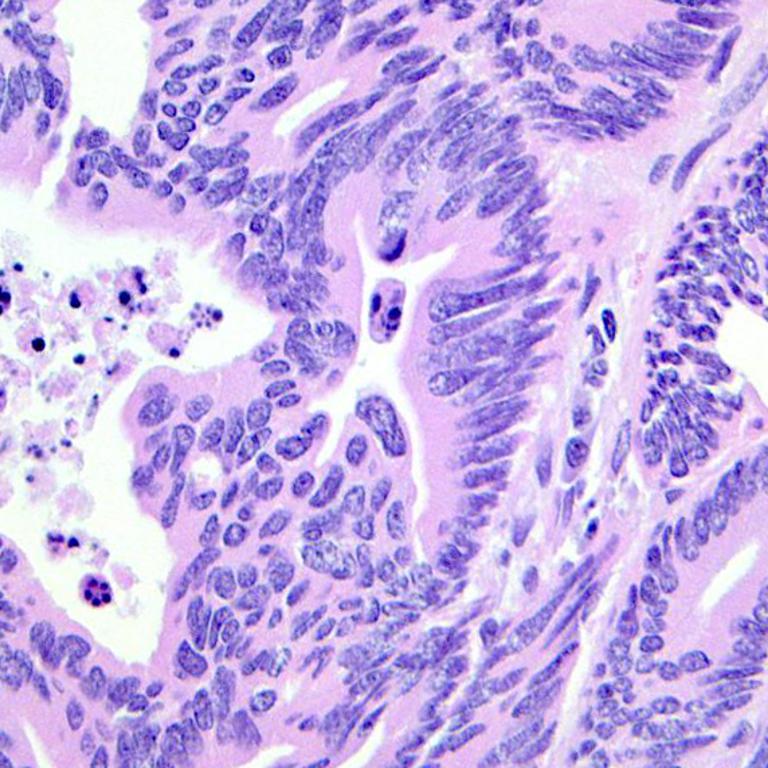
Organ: colon
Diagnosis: adenocarcinomas